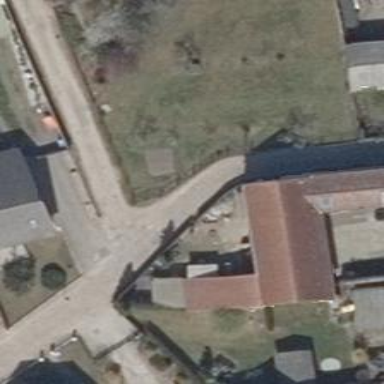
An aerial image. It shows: Residential road.